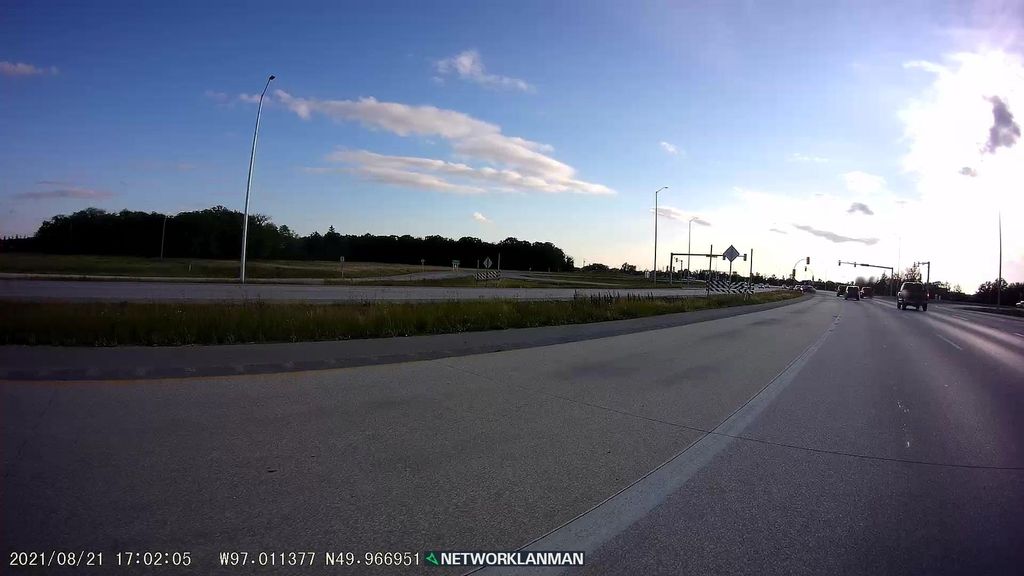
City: winnipeg